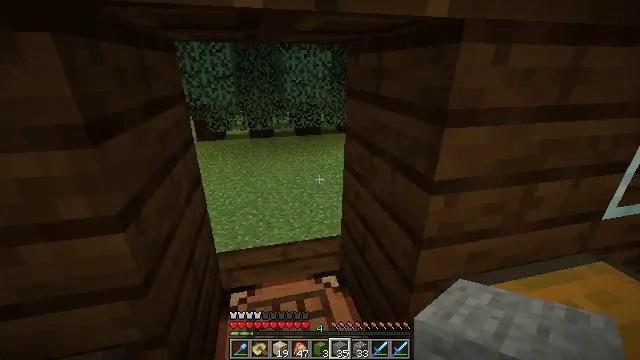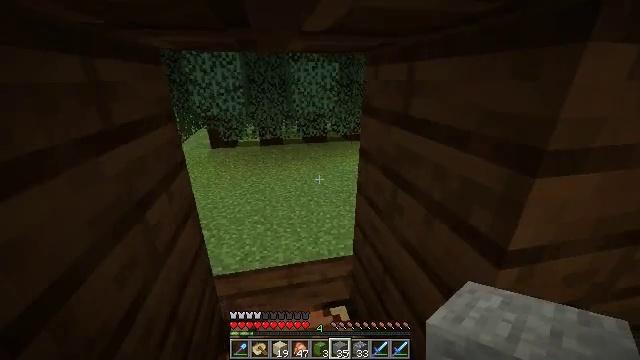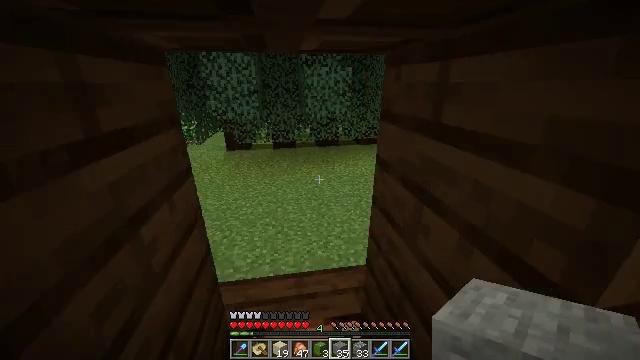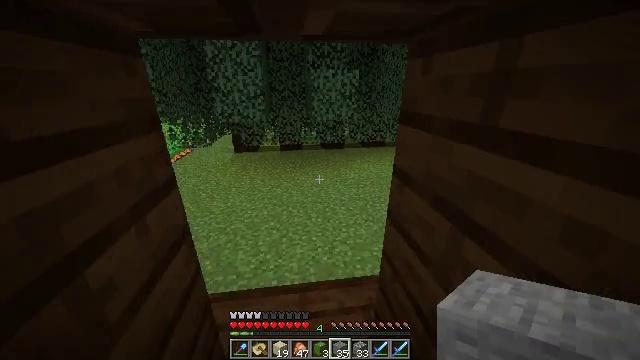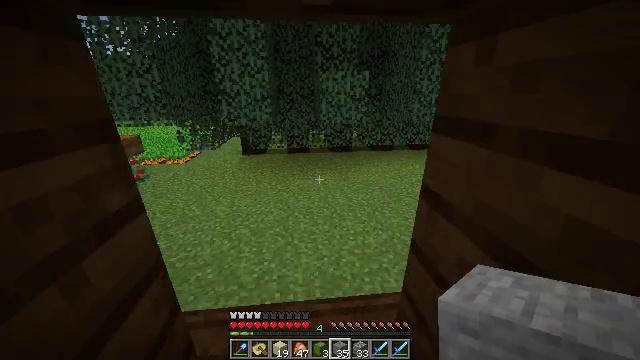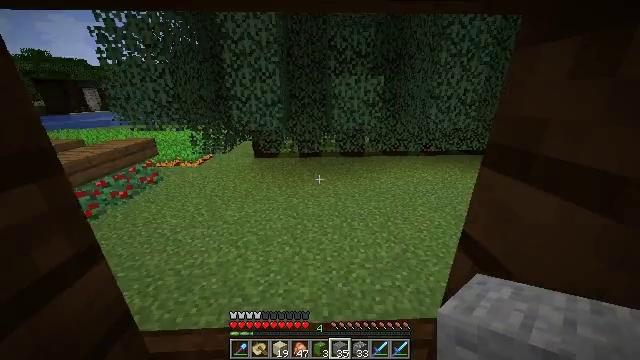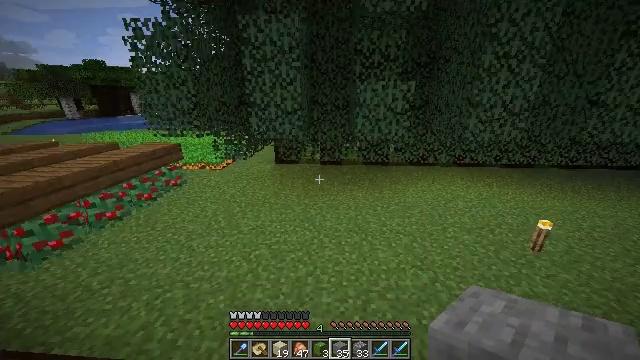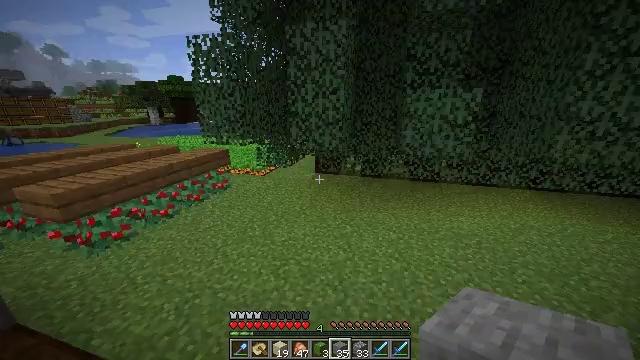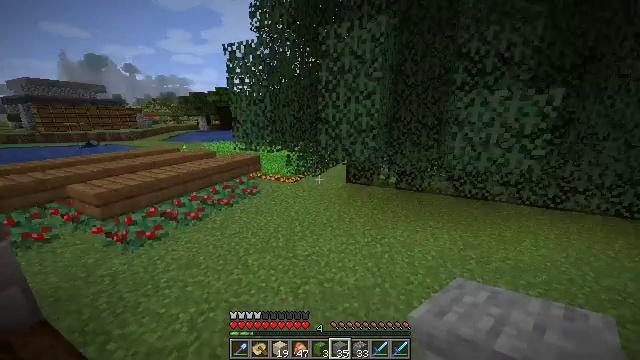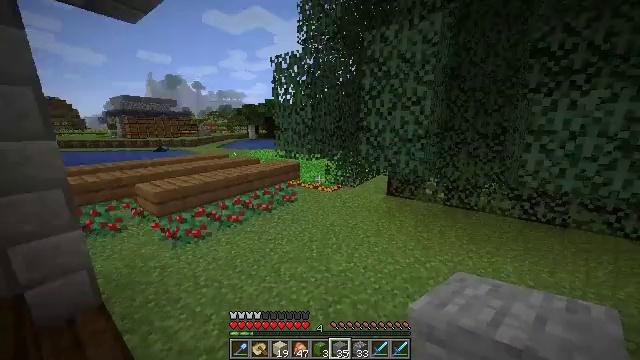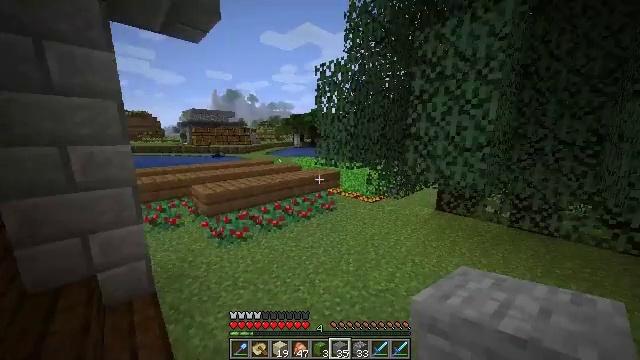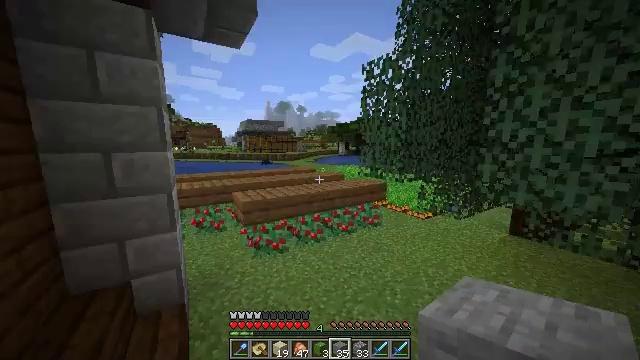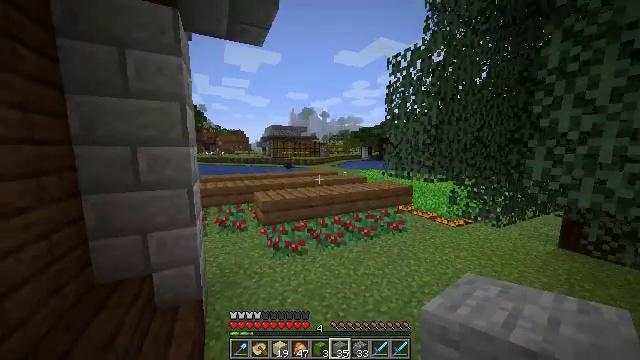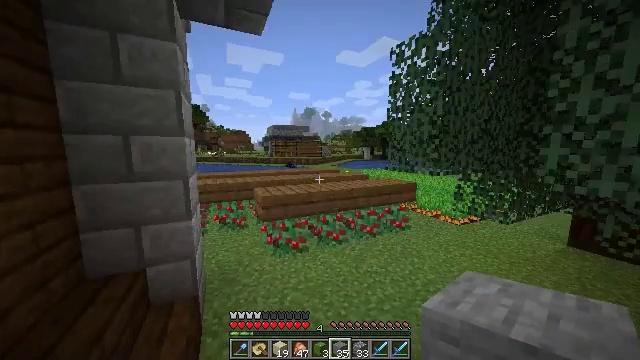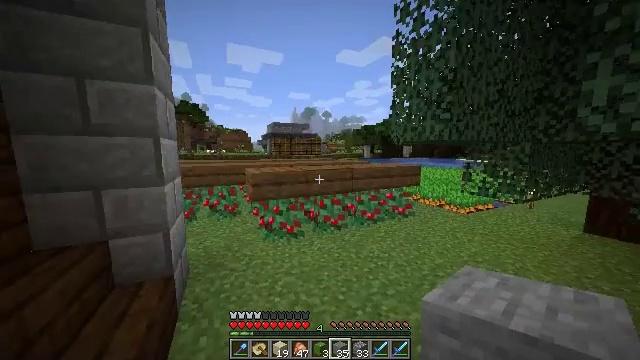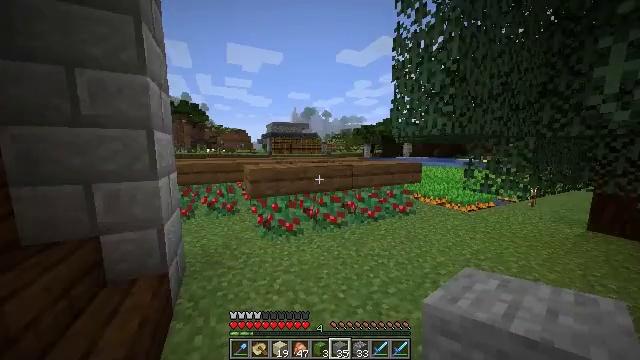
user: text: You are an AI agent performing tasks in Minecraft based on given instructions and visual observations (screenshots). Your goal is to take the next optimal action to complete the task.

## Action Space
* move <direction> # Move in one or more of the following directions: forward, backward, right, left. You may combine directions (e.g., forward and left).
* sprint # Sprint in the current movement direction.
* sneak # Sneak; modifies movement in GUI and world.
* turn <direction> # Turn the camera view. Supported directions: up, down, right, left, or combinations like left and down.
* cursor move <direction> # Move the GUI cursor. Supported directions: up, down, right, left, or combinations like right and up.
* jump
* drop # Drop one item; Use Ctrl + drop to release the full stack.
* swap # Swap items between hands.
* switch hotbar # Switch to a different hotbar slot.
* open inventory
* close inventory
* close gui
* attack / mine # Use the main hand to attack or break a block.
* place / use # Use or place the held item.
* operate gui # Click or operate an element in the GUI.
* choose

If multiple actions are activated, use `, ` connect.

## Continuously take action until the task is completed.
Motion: motion action
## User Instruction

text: Harvest sweet berries by mining the bush.
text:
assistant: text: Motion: move forward, sprint, turn left
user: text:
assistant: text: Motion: move forward, turn left
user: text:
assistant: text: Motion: move forward, turn left
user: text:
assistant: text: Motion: move forward, turn left
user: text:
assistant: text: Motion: move forward, sprint, turn left
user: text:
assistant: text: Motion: move forward, sprint, turn left and up
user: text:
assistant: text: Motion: move forward, sprint, turn left and up
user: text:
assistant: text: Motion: move forward, sprint, turn left and up
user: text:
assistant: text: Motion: move forward, turn left and up
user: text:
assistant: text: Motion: move forward, turn left and up
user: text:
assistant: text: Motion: move forward, sprint, turn left and up
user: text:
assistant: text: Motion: move forward, sprint, turn left and up
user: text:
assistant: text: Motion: move forward, sprint
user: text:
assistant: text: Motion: move forward
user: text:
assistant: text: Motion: move forward
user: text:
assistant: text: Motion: move forward, sprint
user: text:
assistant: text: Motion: move forward, sprint
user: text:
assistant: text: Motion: move forward, sprint
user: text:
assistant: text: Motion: move forward
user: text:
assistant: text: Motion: move forward, turn right
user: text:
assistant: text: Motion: move forward, turn right
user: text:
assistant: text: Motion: move forward, sprint, turn right and down
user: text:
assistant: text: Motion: move forward, sprint, turn right and down
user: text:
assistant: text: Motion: move forward, sprint, turn right
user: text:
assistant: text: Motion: move forward, turn right
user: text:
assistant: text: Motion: move forward
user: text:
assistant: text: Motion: move forward, sprint, turn right
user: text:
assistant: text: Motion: move forward, sprint, turn right
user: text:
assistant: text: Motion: move forward, sprint, turn right
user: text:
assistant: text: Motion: move forward, turn right